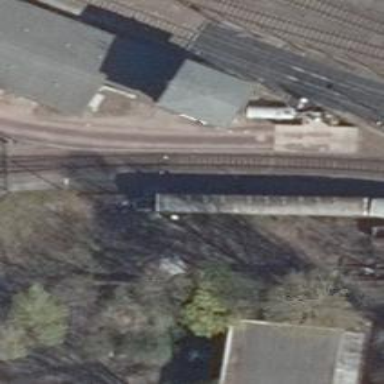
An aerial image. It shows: Railway switch.